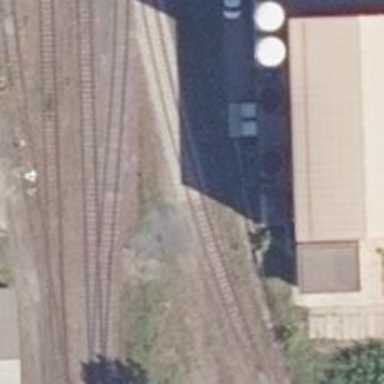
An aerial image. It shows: Railway spur service.